Question:
- -
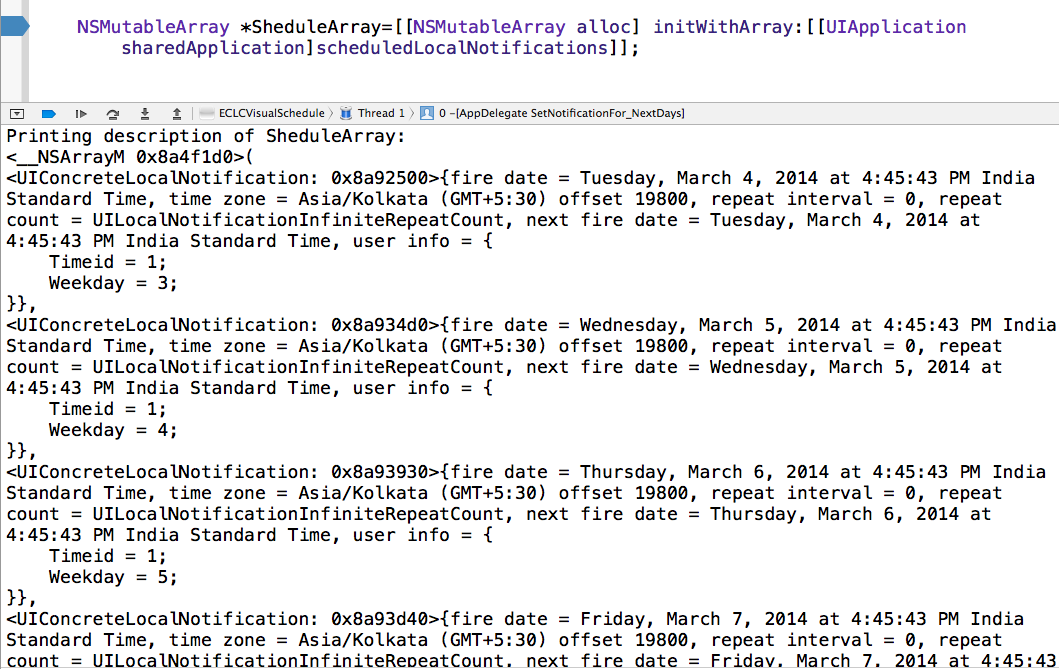
Answer: Just use:
'''
NSPredicate *predicate = [NSPredicate predicateWithFormat:@"userInfo.WeekDay = %d", yourWeekDay];
'''
or:
'''
NSPredicate *predicate = [NSPredicate predicateWithFormat:@"userInfo.Timeid = %d", yourTimeID];
'''
Then:
'''
NSArray *notifications = [[[UIApplication sharedApplication] scheduledLocalNotifications] filteredArrayUsingPredicate:predicate];
'''